Field crop: maize
Growth stage: 2
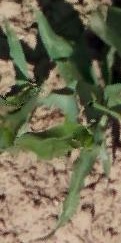
Species: maize